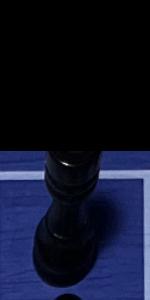
Label: Rook_Black